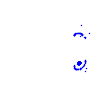
Particle: proton